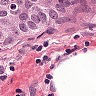
Metastatic tissue present: yes